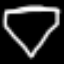
Label: diamond